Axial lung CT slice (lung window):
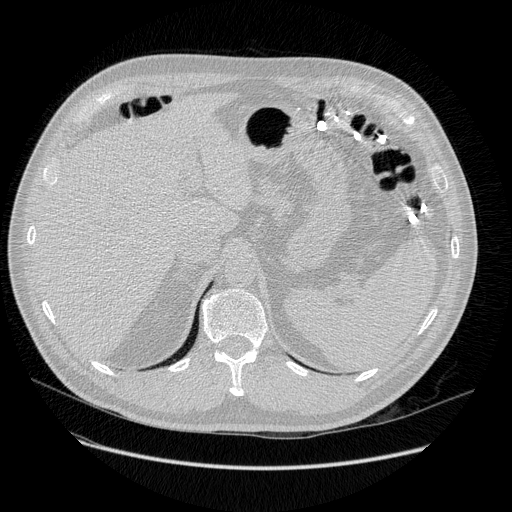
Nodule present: no